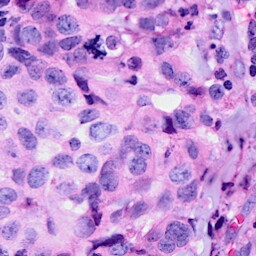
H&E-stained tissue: Breast